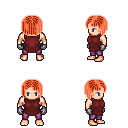
a pixel art fantasy rpg character, male body template, human, light skin, maroon tunic, magenta pants, red pageboy hairstyle, metal gloves, four views (front, back, left, right), 2x2 character sprite sheet, small pixel art, hard edges, no anti-aliasing